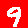
Digit: 9